Question: How to get rid of web browser default prompt?
My coffescript below.

'''
$(window).on 'beforeunload', (e) ->
e.preventDefault()
question = "<h4 class='text-center'>The actual changes for black/white list will be lost.</h4>"
bootbox.confirm question, (result) ->
if result
$.post url, () ->
window.location.reload()
'''
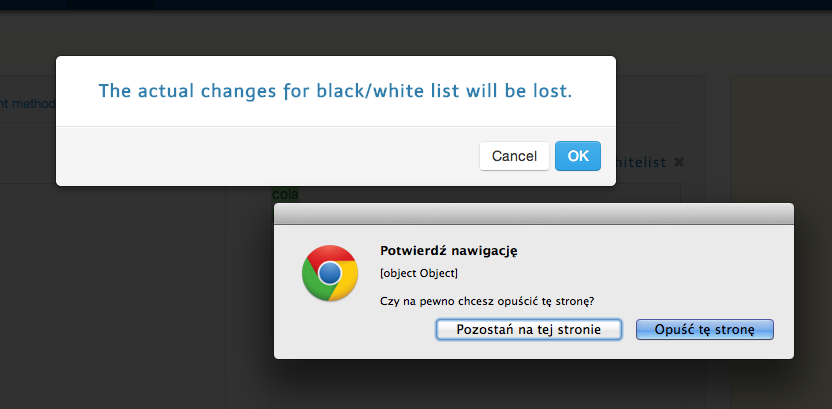
Answer: You cannot replace the inbuilt message boxes. All you can do is use a plugin (or write your own logic) which replaces their functionality with HTML elements which can be styled.
This will mean changing your javascript code where 'alert', 'confirm' etc are used.